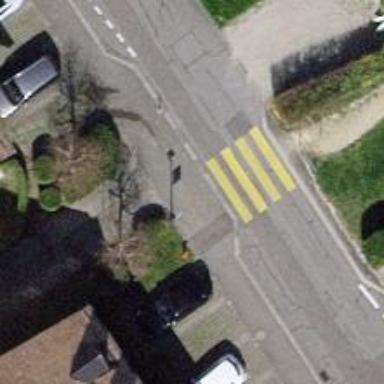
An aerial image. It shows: Footway made of paving stones.